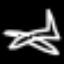
Label: airplane